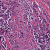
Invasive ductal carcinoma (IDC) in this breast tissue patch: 0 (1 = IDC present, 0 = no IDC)